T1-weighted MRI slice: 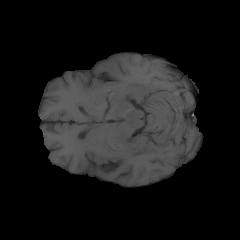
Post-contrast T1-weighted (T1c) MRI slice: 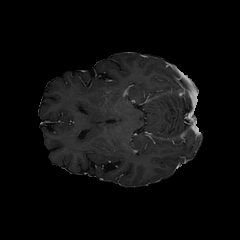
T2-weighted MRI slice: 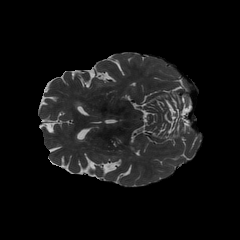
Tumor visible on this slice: no